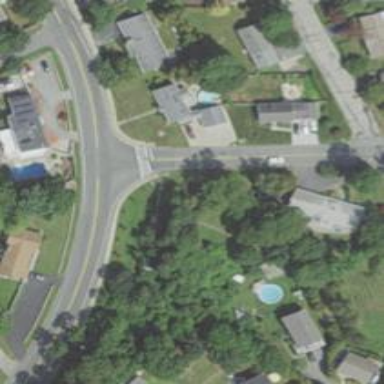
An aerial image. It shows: Stop road.